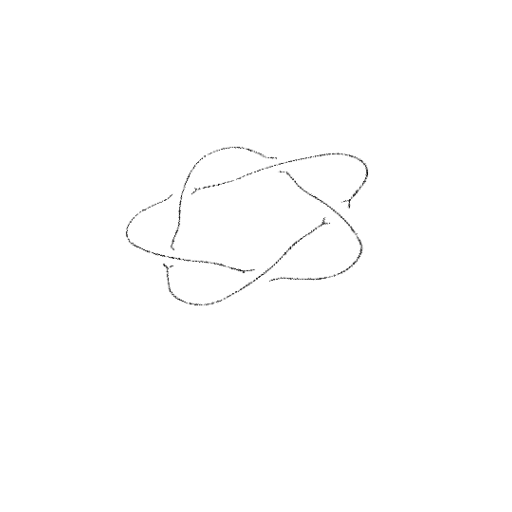
Crossing number: 5